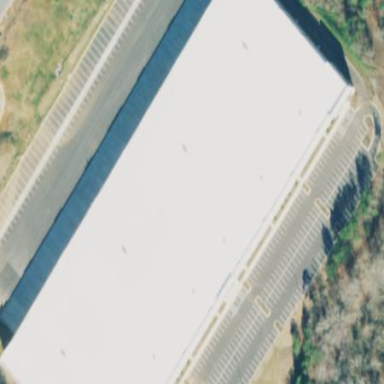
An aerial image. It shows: Warehouse.